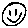
Label: smiley face